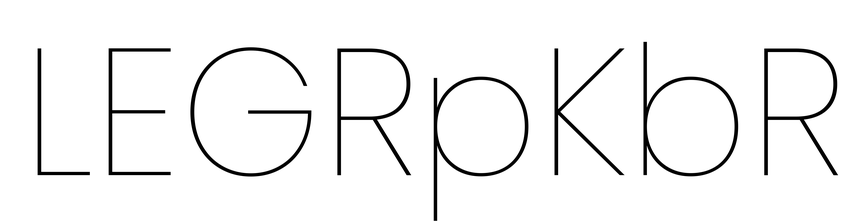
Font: Poppins-Thin